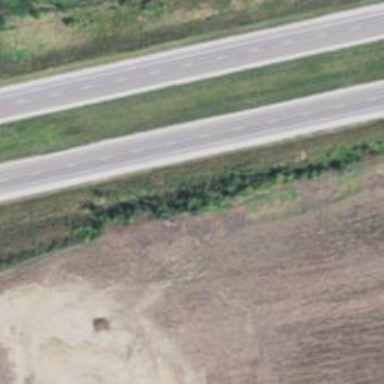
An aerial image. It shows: Culvert tunnel.